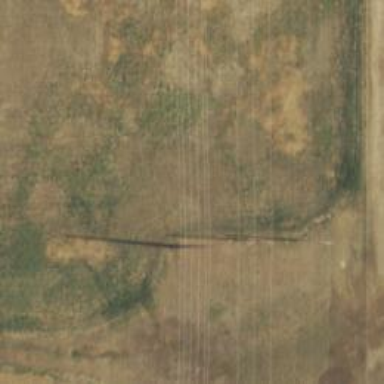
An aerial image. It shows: Power tower.